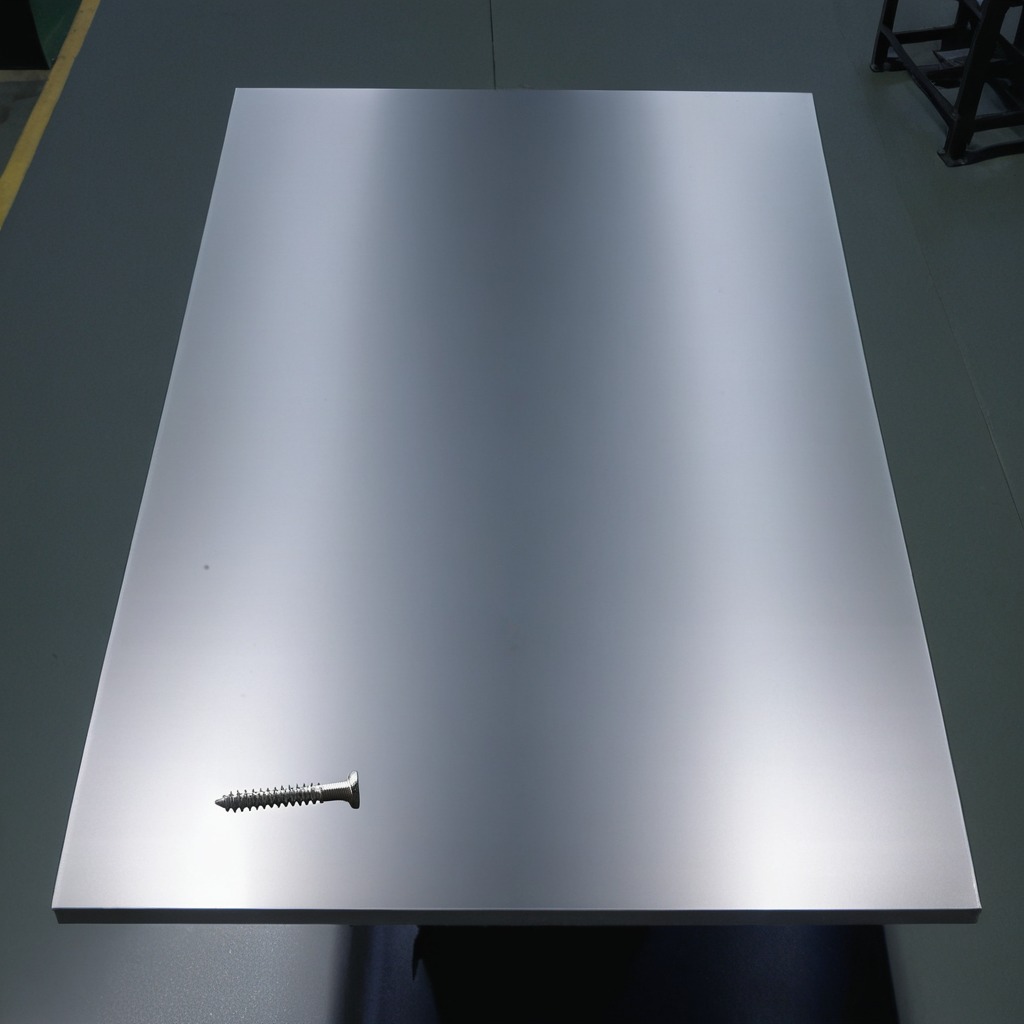
A metal screw is lying on a clean empty table in the evening soft directional lighting on the tabletop realistic grain studio-quality clarity centered framing